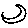
Label: moon